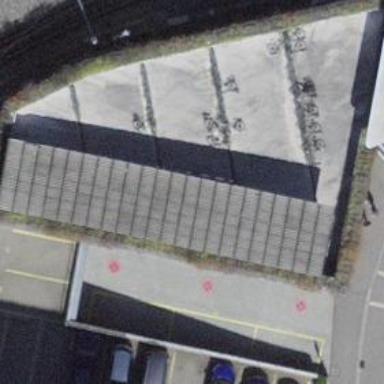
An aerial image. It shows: Building with bicycle parking facilities.